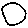
Label: circle